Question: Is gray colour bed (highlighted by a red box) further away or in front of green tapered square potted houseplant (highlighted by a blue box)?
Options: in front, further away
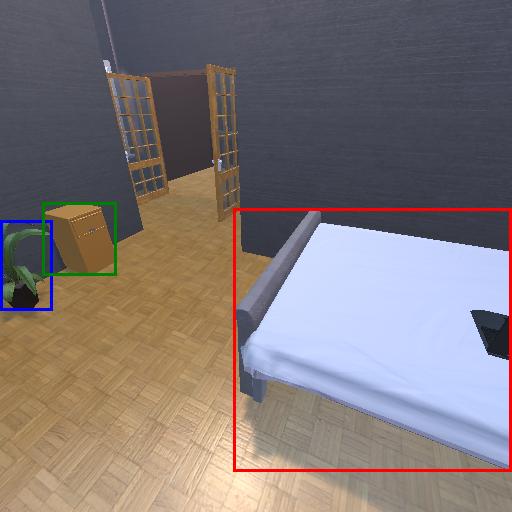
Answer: in front